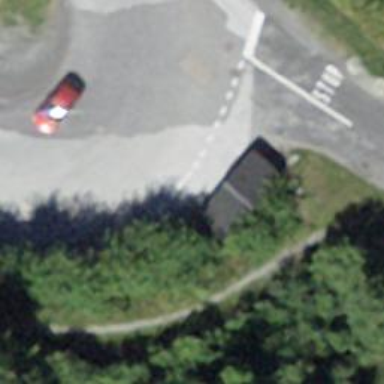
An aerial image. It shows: Bus stop with shelter.